Question: I have JQuery working to show a particular div when a certain link is clicked.
I have managed to apply the effect I'm after with the main navigation bar through id'ing the 'body' tag and using css to style when the id is found.
However, i'd like to apply the same effect to the sub navigation when a certain div is present.
How the main navigation is styled:
HTML:
'''
<nav>
<ul>
<li id="nav-home"><a href="index.html">Home</a></li>
<li id="nav-showreel"><a href="showreel.html">Showreel</a></li>
<li id="nav-portfolio"><a href="portfolio.html">Portfolio</a></li>
<li>Contact</li>
</ul>
</nav>
'''
CSS:
'''
body#home li#nav-home,
body#portfolio li#nav-portfolio
{
background: url("Images/Nav_Underline.png") no-repeat;
background-position: center bottom;
color: white;
}
'''
(Other links havent been added to styling as those pages are still in development)
How the sub navigation is structured:
'''
<nav id="portfolioNav">
<ul>
<li id="portfolio-compositing"><a id="compositingWork" href="#">Compositing</a></li>
<li id="portfolio-animation"><a id="animationWork" href="#">Animation</a></li>
<li id="portfolio-motionGfx"><a id="GFXWork" href="#">Motion Graphics</a></li>
<li id="portfolio-3D"><a id="3DWork" href="#">3D</a></li>
</ul>
</nav>
'''
As you can see, its similar format to the main navigation, however i've tried the same approach and it doesn't work :(
The Javascript that switches the divs on the navigation click:
'''
<script type="text/javascript">
$(document).ready(function() {
$('#3DWork').click(function(){
$('#portfolioWork').load('portfolioContent.html #Portfolio3D');
});
$('#GFXWork').click(function(){
$('#portfolioWork').load('portfolioContent.html #motionGraphics');
});
$('#compositingWork').click(function(){
$('#portfolioWork').load('portfolioContent.html #PortfolioCompositing');
});
$('#animationWork').click(function(){
$('#portfolioWork').load('portfolioContent.html #PortfolioAnimation');
});
});
</script>
'''
JSFiddle for full HTML & CSS : <URL>
The effect I'm After:
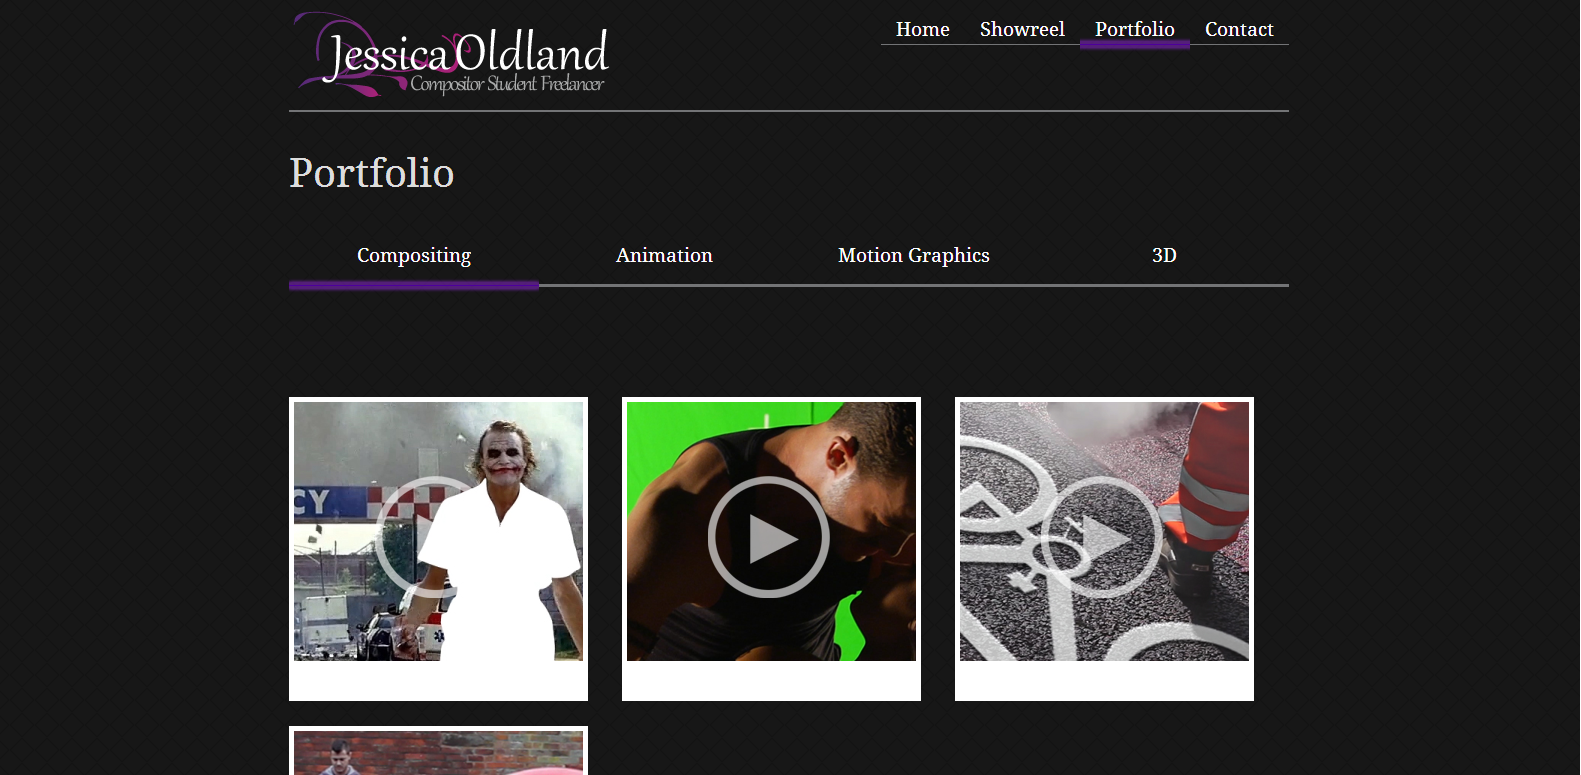
Answer: You can modify your script like this:
'''
$('#compositingWork').click(function(){
$(this).addClass('active');
$('#portfolioWork').load('portfolioContent.html #PortfolioCompositing');
});
'''
and add this to css:
'''
.active
{
background: url("Images/Nav_Underline.png") repeat-x;
background-position: center bottom;
}
'''
upd. but the easier way is to combine similar strings:
'''
$(document).ready(function() {
// bind link id and id for load()
var loadDiv = {
'3DWork': 'Portfolio3D',
'GFXWork': 'motionGraphics',
'compositingWork': 'PortfolioCompositing',
'animationWork': 'PortfolioAnimation'
};
var links = $('#3DWork, #GFXWork, #compositingWork, #animationWork');
links.click(function(e) {
e.preventDefault();
// remove effect from all links
links.parent('li').removeClass('active');
// and add to clicked one
$(this).parent('li').addClass('active');
// load you contant using array of ids
$('#portfolioWork').load('portfolioContent.html #'+loadDiv[this.id]);
});
});
'''
also I don't think you need an image for this effect. Why not using border-botom style with width and color you need?
check this example <URL>
(I also added "<URL>